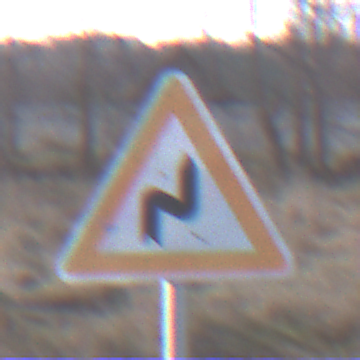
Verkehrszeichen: DoppelkurveRechts
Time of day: MorningAfternoon
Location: Outdoor (Nature)
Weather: PartlyCloudy
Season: NotSpecified
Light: Natural